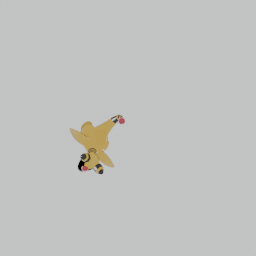
Label: animals